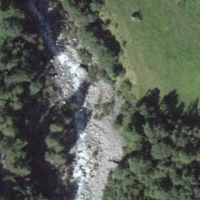
EUNIS habitat code: 44
Species observed at this site:
Melitaea diamina